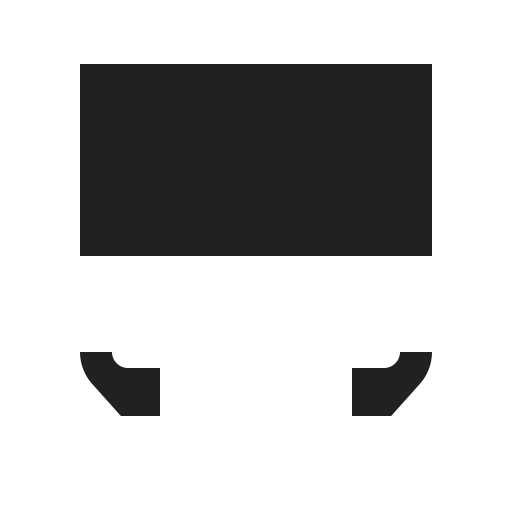
desktop computer high contrast